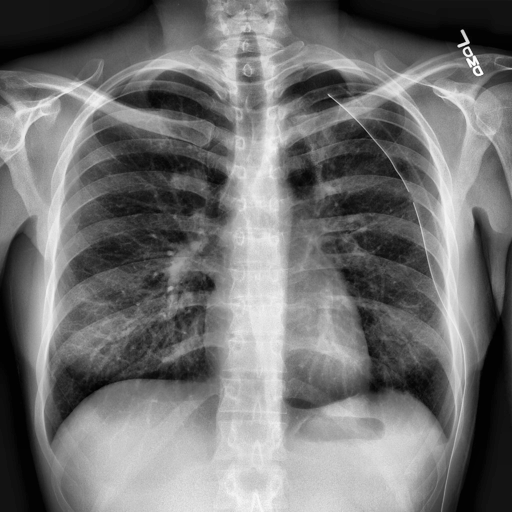
Finding: NORMAL